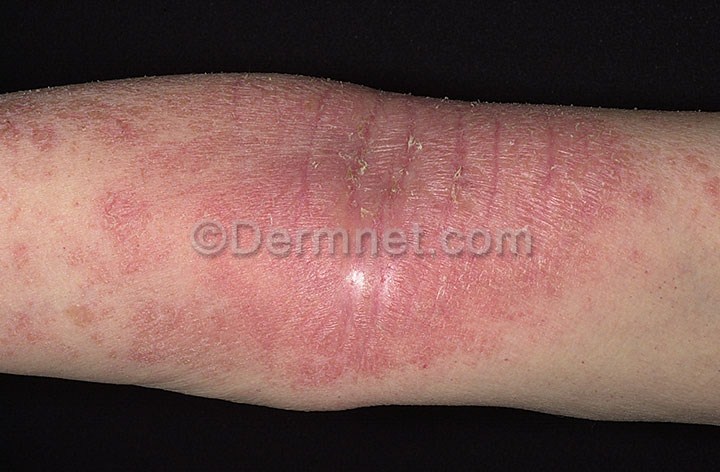
Disease: Atopic Dermatitis Photos